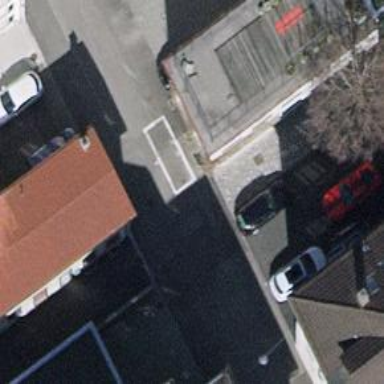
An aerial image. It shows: Asphalt road designated as living street.